七年级 · 变换几何
如图, 在 $R t \triangle A B C$ 中, $\angle B A C=90^{\circ}, A B=3 \mathrm{~cm}, A C=4 \mathrm{~cm}$, 把 $\triangle A B C$ 沿着直线 $B C$的方向平移 $2.5 \mathrm{~cm}$ 后得到 $\triangle D E F$, 连结 $A E, A D$. 有以下结论: (1) $A C / / D F$; (2) $A D / /$ $B E$; (3) $C F=2.5 \mathrm{~cm}$; (4) $D E \perp A C$, 其中正确的结论有 ( )

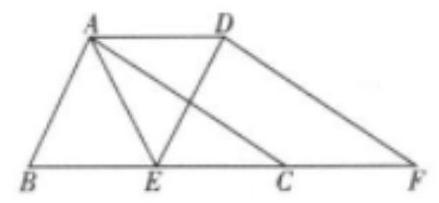
A. 1 个
B. 2 个
C. 3 个
D. 4 个

答案: D
解析: 【答案】D

【解析】

【分析】

本题主要考查了平移的基本性质, 平行线的性质, 解答本题的关键是掌握利用平移的性质解决线段之间的数量关系和位置关系的思路与方法; 根据平移的基本性质和平行线的性质逐个结论进行分析, 即可求解.

【解答】

解: 根据平移的基本性质可知: $A C / / D F, A D / / B E, A B / / D E, B C=E F$,

$\therefore$ 结论(1)(2)正确;

根据题意可知: $B E=2.5 \mathrm{~cm}$,

$\because E F=B C$,

$\therefore E C+C F=E C+B E$,

$\therefore C F=B E=2.5 \mathrm{~cm}$,

$\therefore$ 结论(3)正确;

$\because \angle B A C=90^{\circ}$,

$\therefore A C \perp A B$,

又 $\because A B / / D E$,

$\therefore A C \perp D E$,

$\therefore$ 结论(4)正确;

综上所述, 正确的结论有 4 个.